Field crop: tomato
Growth stage: 2
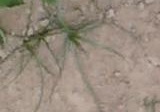
Species: solanum